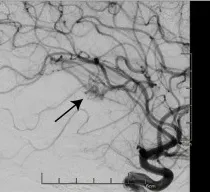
Before surgery, a right internal carotid cerebral angiography revealed an 8.9 x 7.4 mm vascular malformation in the right temporal lobe, which is fed by the ipsilateral middle cerebral artery's inferior trunk branch (A-C).
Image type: radiology (ct)